Question: There is a list of rules. The rules specify how to change the word entered. The screenshot shows an example of how the program should work. The result should be a string "aBct". I don't understand how to do this.
'''
function pushRules(list){
var rules = "";
var w1 = document.getElementById('inputw1').value;
var w2 = document.getElementById('inputw2').value;
var w = w1+'-->'+w2;
var li = document.createElement("li");
var rule = document.createTextNode(w);
li.appendChild(rule);
}
function applyRule() {
var str = document.getElementById('inputString').value;
var numRule = document.getElementById('inputNumRules').value;
for(var i=0; i<str.length; i++){
// ...
}
}
'''
'''
<div class="addRules">
<h3>Add Rules</h3>
<form>
<label>w1:</label><input id="inputw1" type="text"><label> --> w2:</label><input id="inputw2" type="text">
<input type="button" value="Add" onclick="pushRules()">
</form>
<h3>Rules:</h3>
<div class="container_rules">
<ui id="list"></ui>
</div>
</div>
<h3>Input string</h3>
<input type="text" id="inputString">
<form>
<p>Apply the selected rule to the symbol at number:</p><input type="text" id="inputNumRules" value="0">
<input type="button" value="Apply rule" onclick="applyRule()">
</form>
<h3>Result</h3>
'''

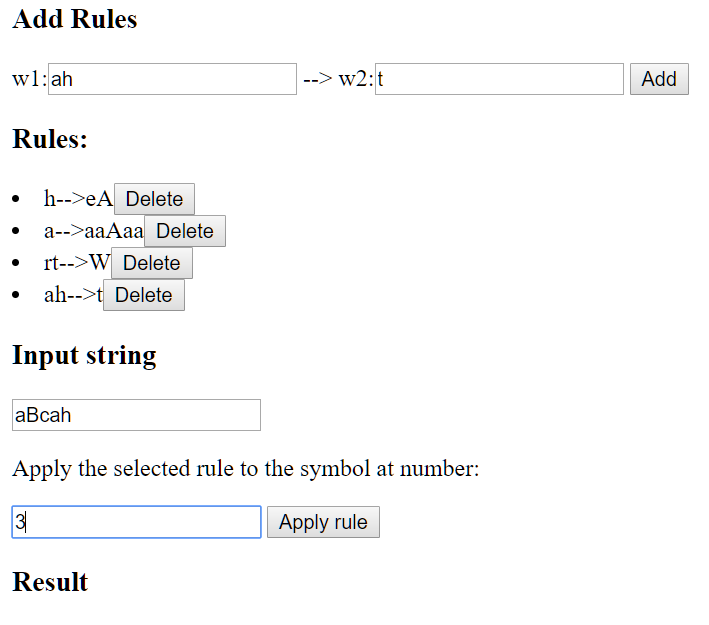
Answer: Working solution.
Just insert rules and then write the number of rule you want to apply starting from 0
'''
var changeStringFromRules = [];
var changeStringToRules = [];
function pushRules(list){
var rules = "";
var w1 = document.getElementById('inputw1').value;
changeStringFromRules.push(w1);
var w2 = document.getElementById('inputw2').value;
changeStringToRules.push(w2);
var w = w1+'-->'+w2;
var li = document.createElement("li");
var rule = document.createTextNode(w);
li.appendChild(rule);
document.getElementById("list").appendChild(li);
}
function applyRule() {
var str = document.getElementById('inputString').value;
var numRule = parseInt(document.getElementById('inputNumRules').value);
if(str.indexOf(changeStringFromRules[numRule])!== -1){
str = str.replace(changeStringFromRules[numRule], changeStringToRules[numRule]);
}
document.getElementById("result").innerHTML = str;
}
'''
'''
<div class="addRules">
<h3>Add Rules</h3>
<form>
<label>w1:</label><input id="inputw1" type="text"><label> --> w2:</label><input id="inputw2" type="text">
<input type="button" value="Add" onclick="pushRules()">
</form>
<h3>Rules:</h3>
<div class="container_rules">
<ui id="list"></ui>
</div>
</div>
<h3>Input string</h3>
<input type="text" id="inputString">
<form>
<p>Apply the selected rule to the symbol at number:</p><input type="text" id="inputNumRules" value="0">
<input type="button" value="Apply rule" onclick="applyRule()">
</form>
<h3>Result</h3>
<p id="result"></p>
'''